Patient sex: M
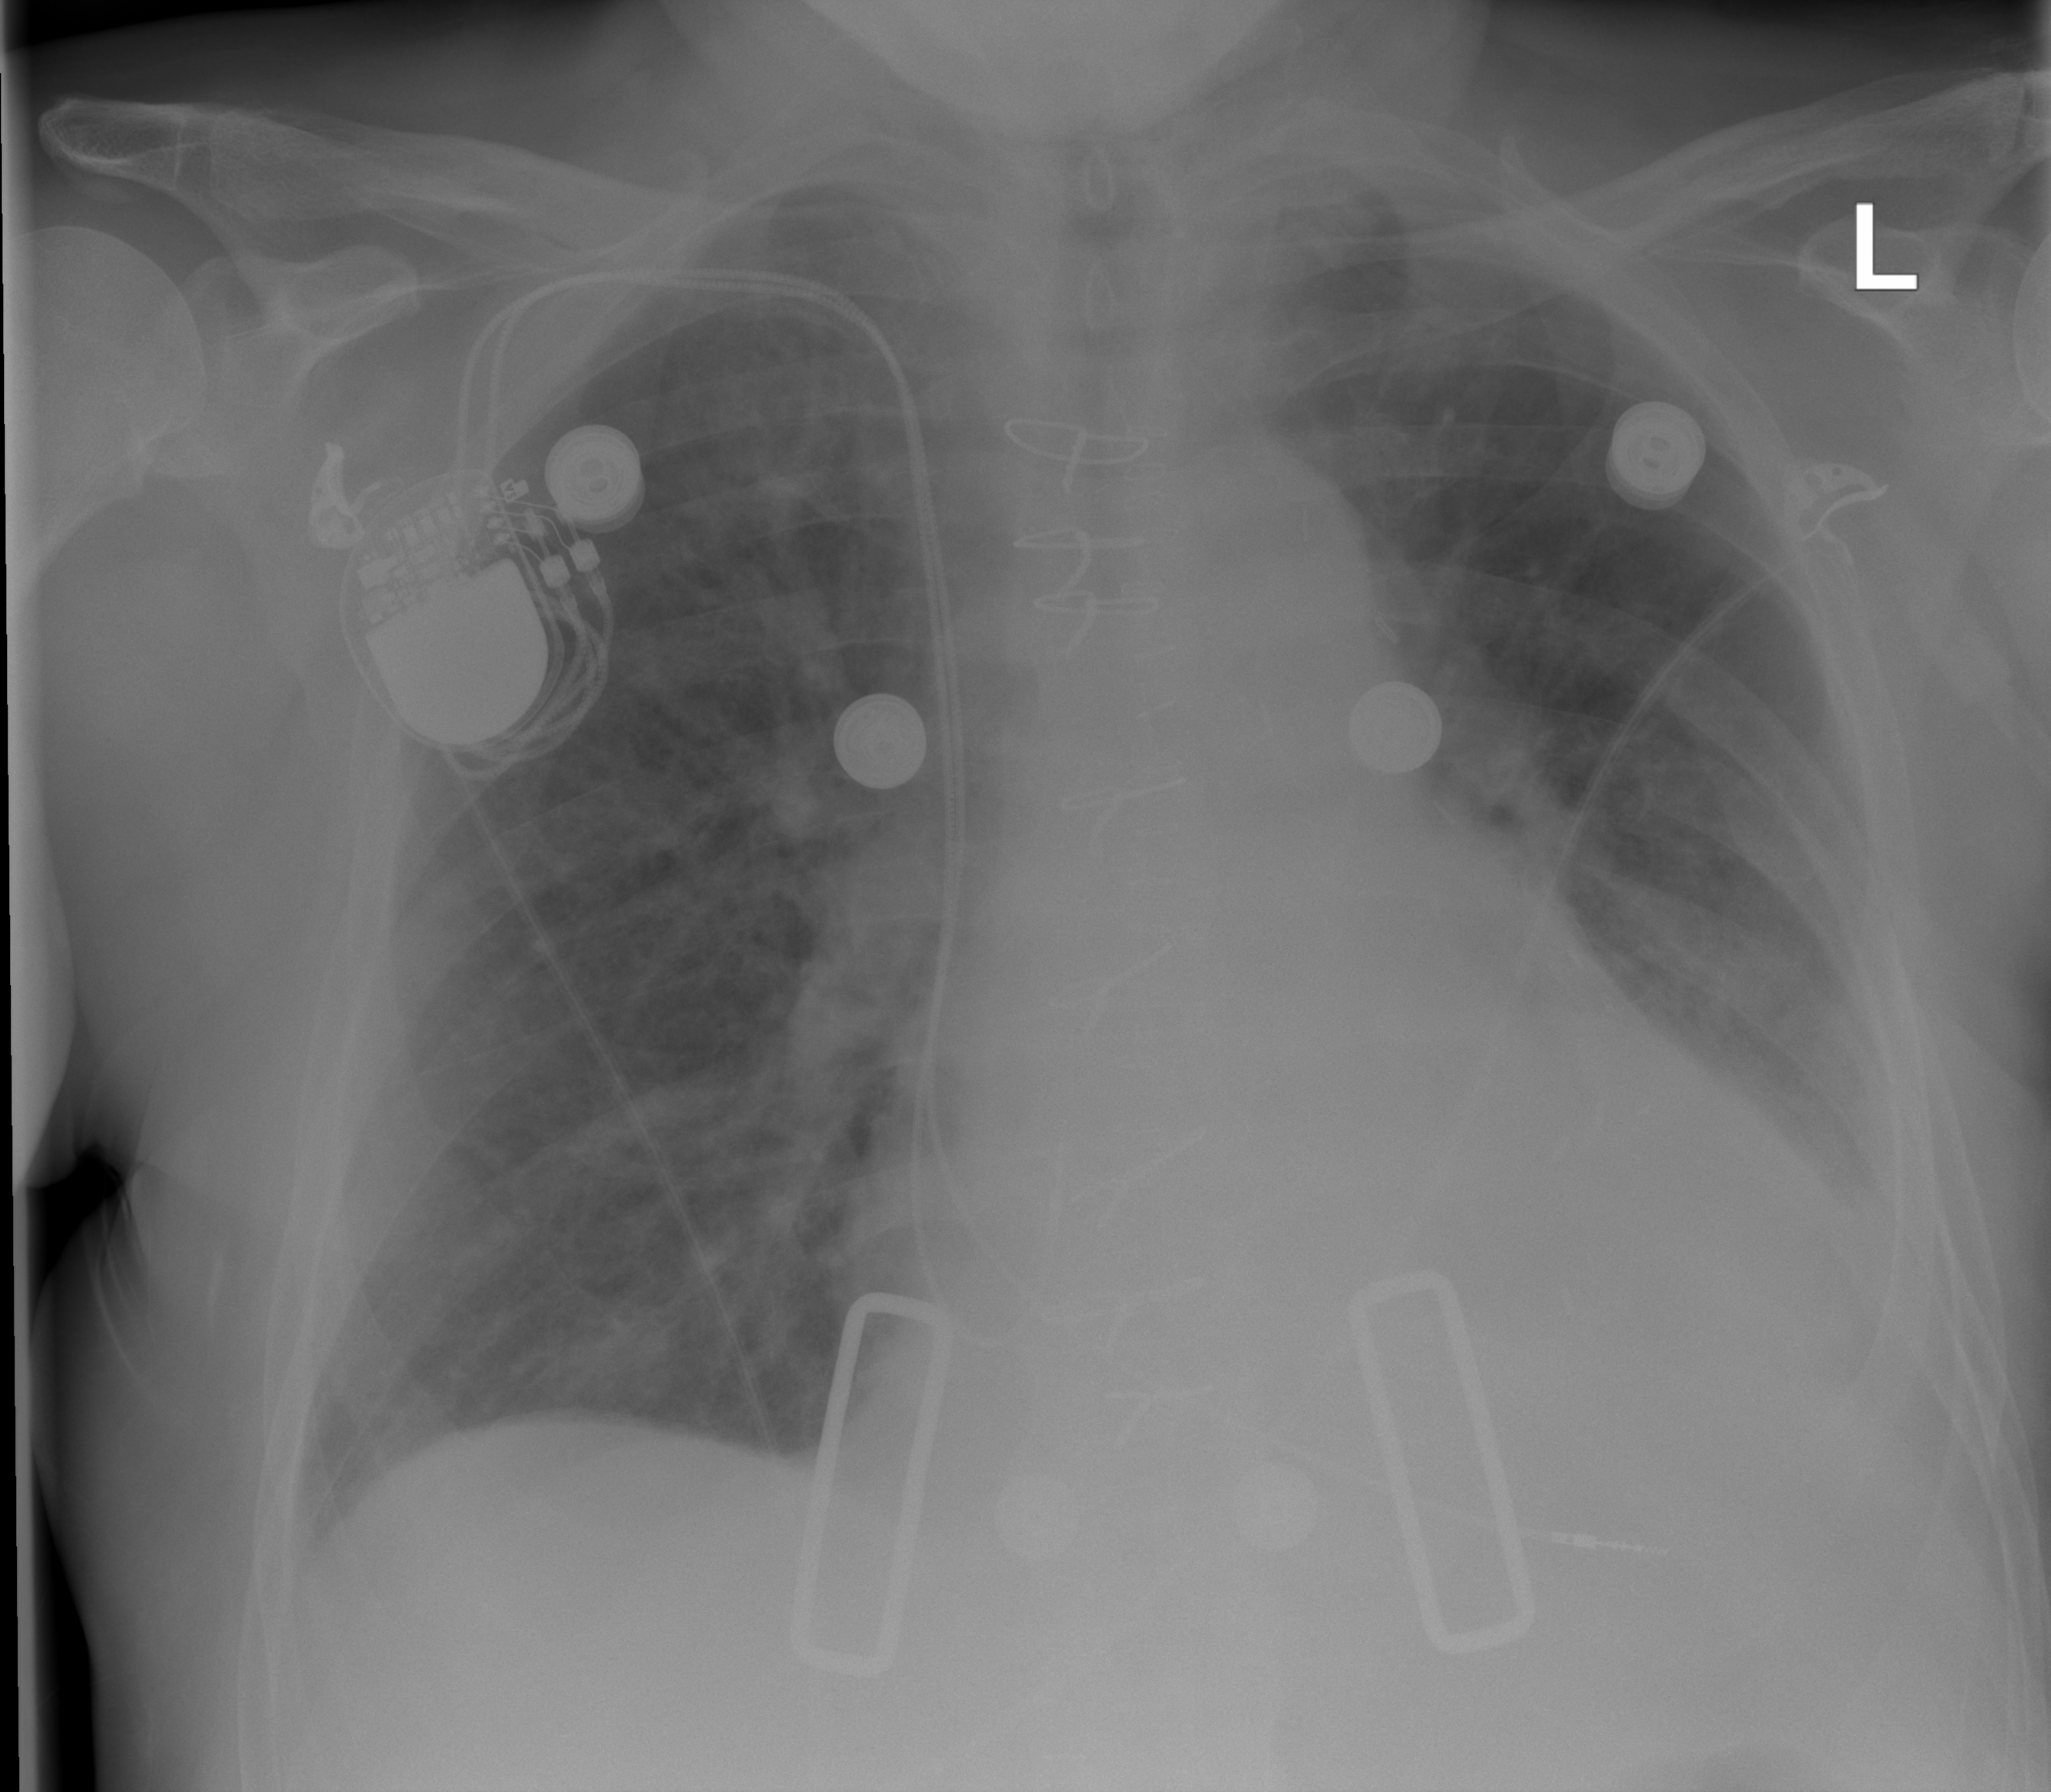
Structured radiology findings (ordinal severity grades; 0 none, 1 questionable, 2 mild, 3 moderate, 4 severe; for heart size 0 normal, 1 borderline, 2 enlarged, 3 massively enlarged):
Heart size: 2
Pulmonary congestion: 2
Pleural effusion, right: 0
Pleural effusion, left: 2
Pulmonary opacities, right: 0
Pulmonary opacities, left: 0
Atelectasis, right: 2
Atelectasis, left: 2